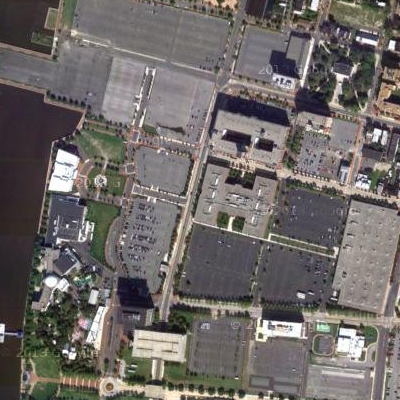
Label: Parking